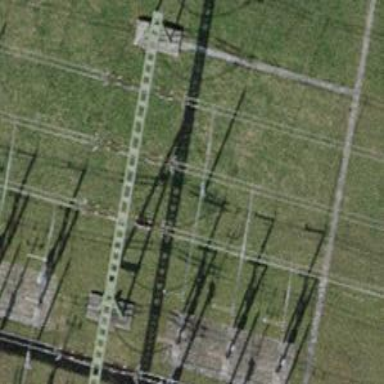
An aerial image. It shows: Insulator used in power equipment.